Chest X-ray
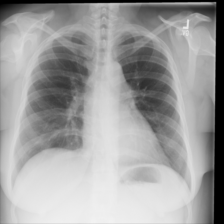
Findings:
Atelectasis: negative
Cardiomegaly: negative
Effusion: negative
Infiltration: negative
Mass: negative
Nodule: negative
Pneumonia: negative
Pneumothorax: negative
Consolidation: negative
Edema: negative
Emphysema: negative
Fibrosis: negative
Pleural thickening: negative
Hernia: negative